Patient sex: F
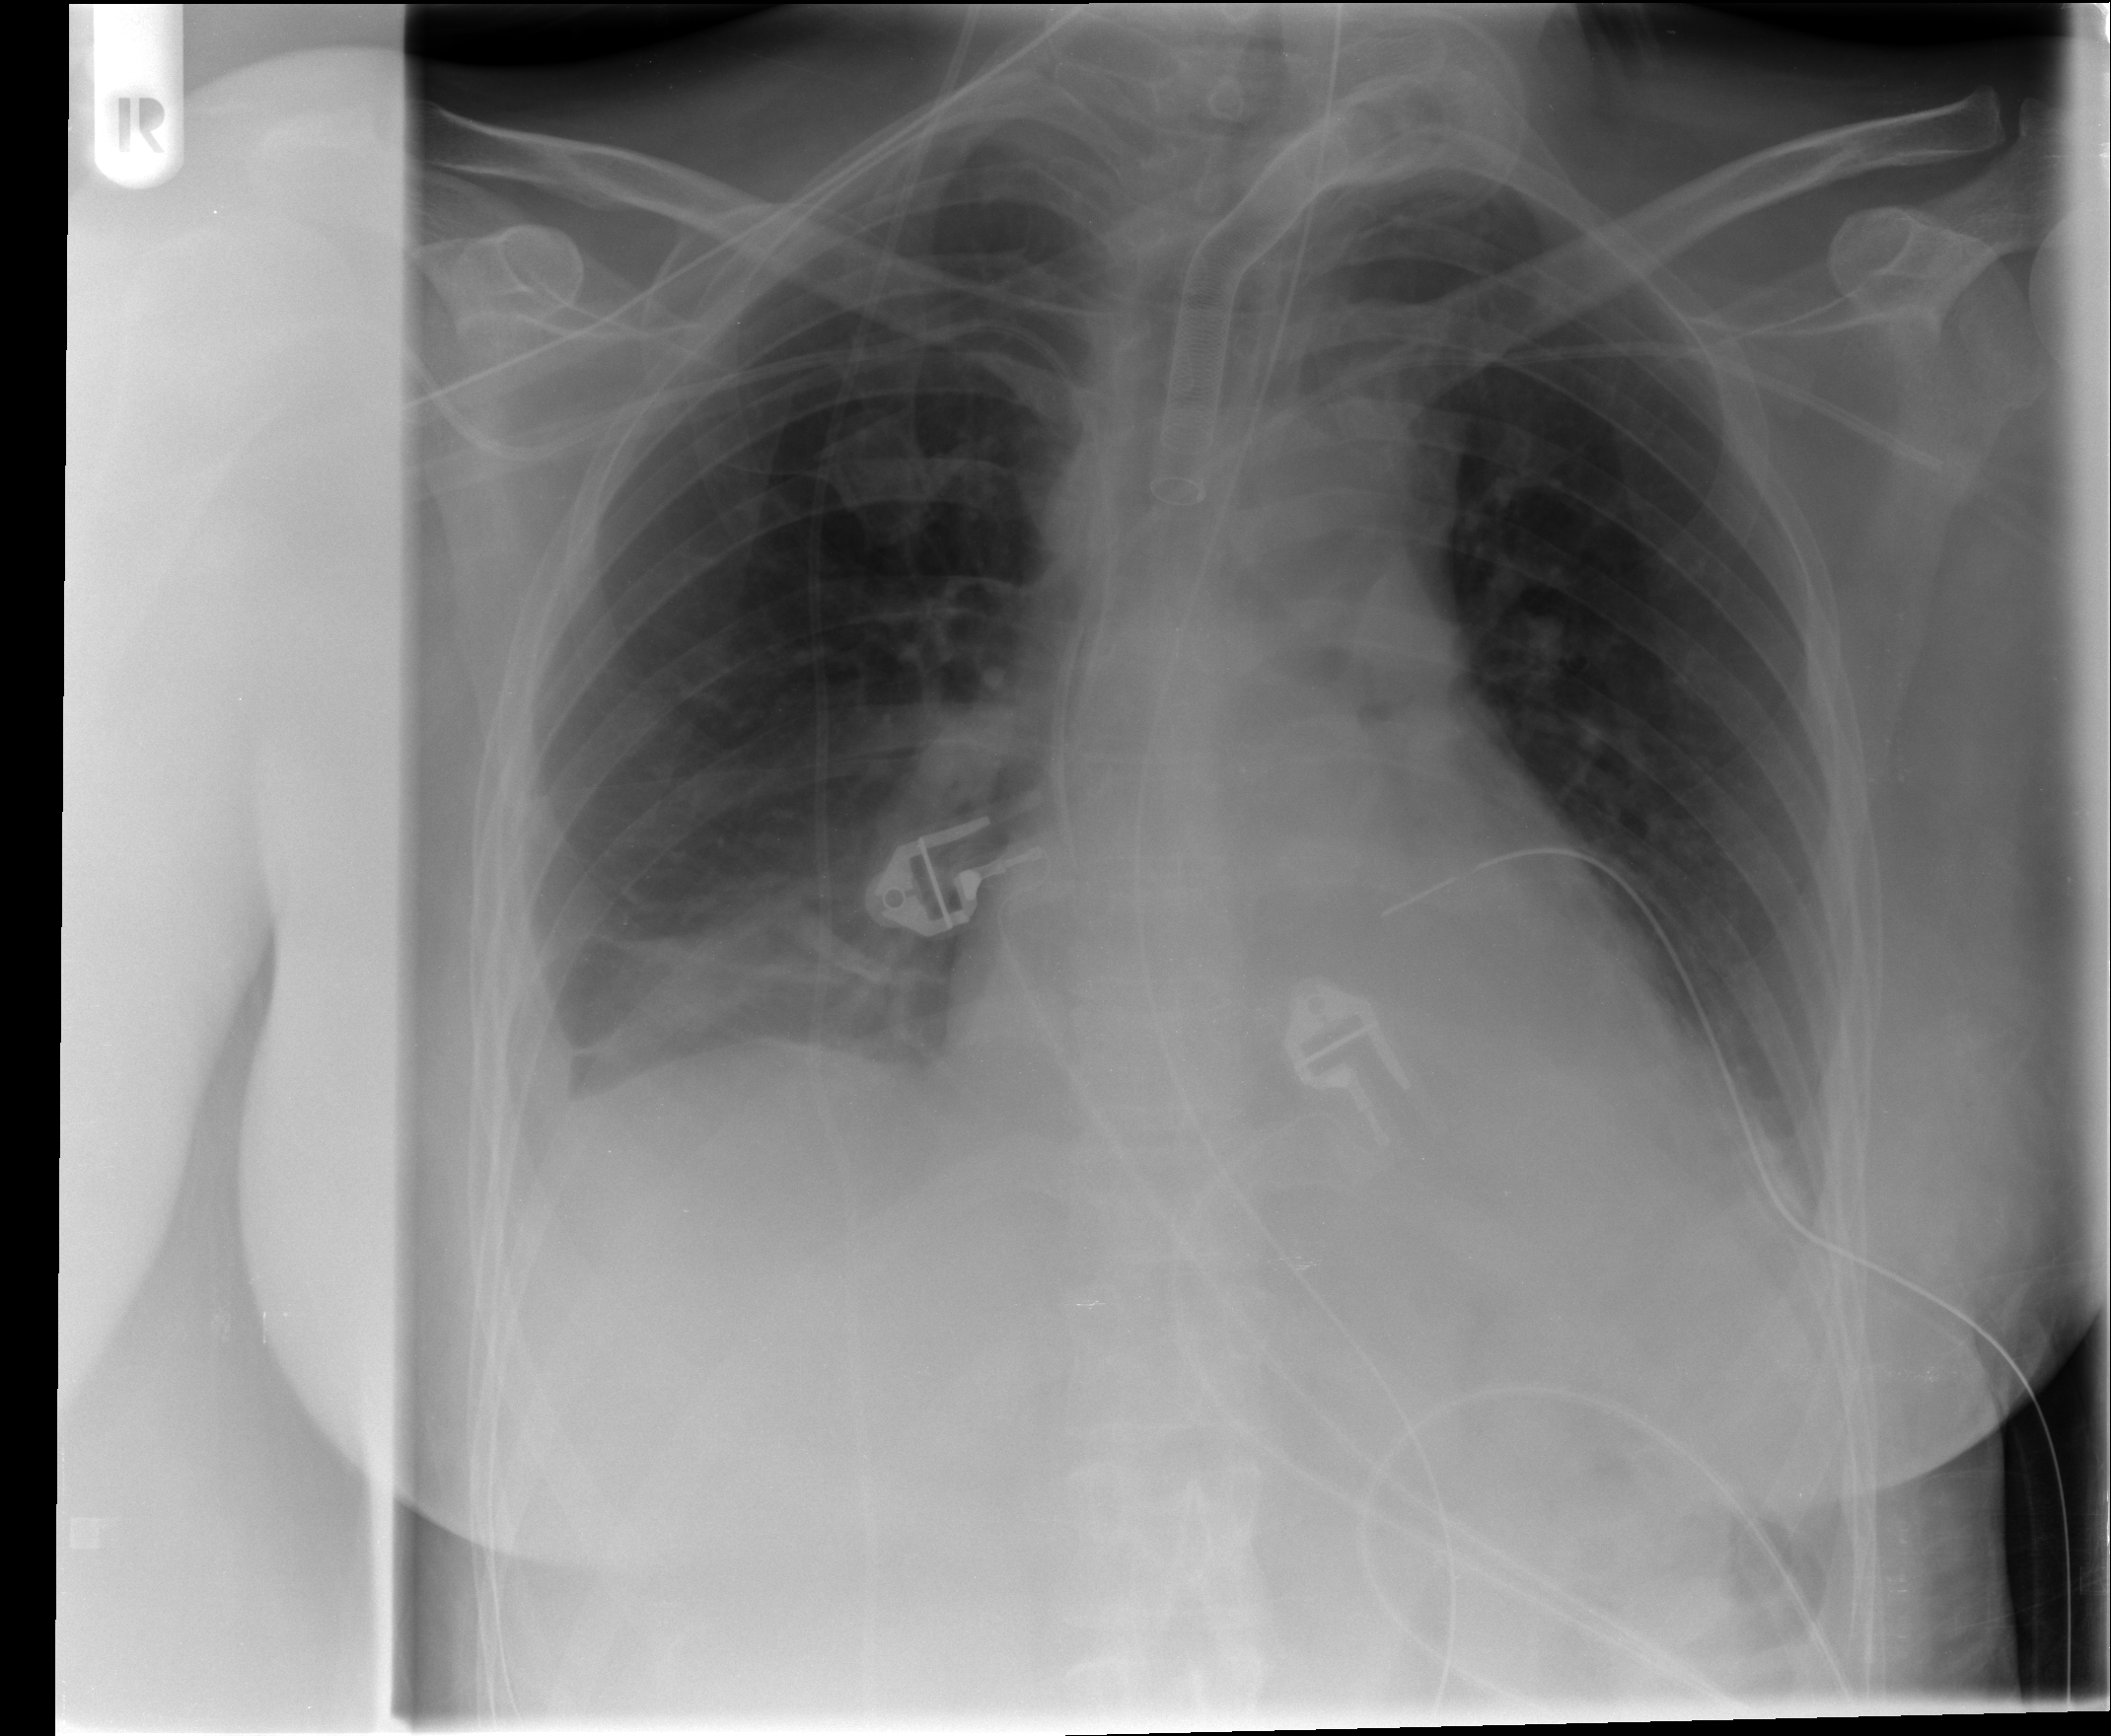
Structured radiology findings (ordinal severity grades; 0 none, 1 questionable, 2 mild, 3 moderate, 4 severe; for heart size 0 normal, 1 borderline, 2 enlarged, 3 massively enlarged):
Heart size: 0
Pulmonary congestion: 0
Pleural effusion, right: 2
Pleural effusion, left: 1
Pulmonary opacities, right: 1
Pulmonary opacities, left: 0
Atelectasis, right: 2
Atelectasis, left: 2